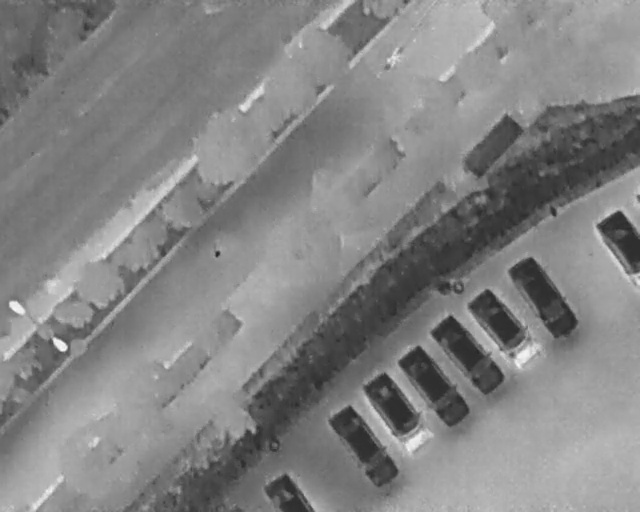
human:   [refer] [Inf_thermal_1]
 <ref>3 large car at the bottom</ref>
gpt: <box>[[49, 83, 64, 90, 143], [54, 77, 69, 84, 143], [60, 71, 74, 79, 140]]</box>

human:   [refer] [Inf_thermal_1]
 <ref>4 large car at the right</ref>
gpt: <box>[[65, 65, 80, 73, 138], [71, 60, 85, 67, 140], [77, 54, 92, 61, 145], [89, 44, 102, 53, 2]]</box>